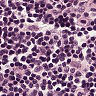
Metastatic tissue present: no